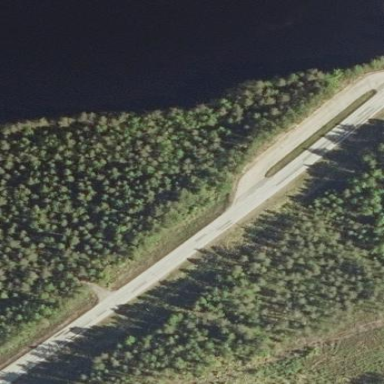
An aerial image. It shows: Asphalt surface at rest area.